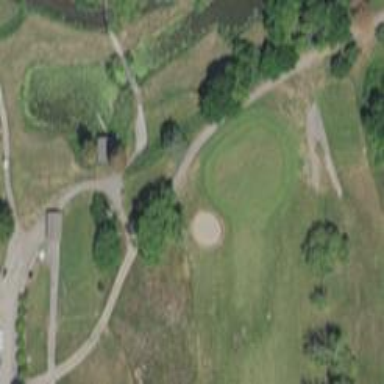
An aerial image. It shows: View of golf hole.